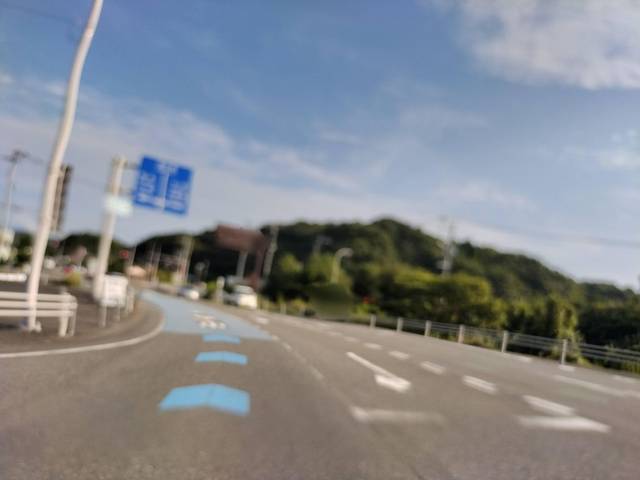
Region: Japan
Coordinates: 32.604, 130.438